Question: I have an activity where I want to generate a listview from an , which is getting populated from a . The list is getting generated, but only one item is showing in the list, its supposed to show two items.
This is the activity which is generating the :
'''
public class ExamNamesActivity extends Activity {
TextView showUser;
// Hashmap for ListView
ArrayList<HashMap<String, String>> acList = new ArrayList<HashMap<String, String>>();
@Override
protected void onCreate(Bundle savedInstanceState) {
super.onCreate(savedInstanceState);
setContentView(R.layout.activity_exam_names);
//assigning objects to layout
showUser=(TextView) findViewById(R.id.exam_names_user_full_name_textView);
//showing user's full name
showUser.setText("Welcome, "+getFromPreference("user_name"));
//------------------for list-----------------------------
// creating new HashMap
HashMap<String, String> map = new HashMap<String, String>();
// adding each child node to HashMap key => value
map.put("Name", "Online Speed Test");
map.put("Name", "Practice Test");
acList.add(map);
ListView list = (ListView) findViewById(R.id.ac_list_listView);
if (null != list && null != acList) {
list.setAdapter(new ListAdapter(ExamNamesActivity.this,
R.id.ListViewContainer, new String[acList.size()]));
}
}
//class for the list and on click handler
private class ListAdapter extends ArrayAdapter<String> {
private final Context context;
private final String[] values;
public ListAdapter(Context context, int textViewResourceId,
String[] objects) {
super(context, textViewResourceId, objects);
// TODO Auto-generated constructor stub
this.context = context;
this.values = objects;
}
@Override
public View getView(int position, View convertView, ViewGroup parent) {
// TODO Auto-generated method stub
// return super.getView(position, convertView, parent);
LayoutInflater inflater = (LayoutInflater) context
.getSystemService(Context.LAYOUT_INFLATER_SERVICE);
final View rowView = inflater.inflate(R.layout.list_layout, parent,
false);
final HashMap<String, String> map = acList.get(position);
TextView textView = (TextView) rowView
.findViewById(R.id.list_label_name);
textView.setText(map.get("Name"));
rowView.setOnClickListener(new View.OnClickListener() {
public void onClick(View v) {
rowView.setBackgroundResource(R.drawable.list_bg_pressed);
Handler handler = new Handler();
Runnable r = new Runnable() {
public void run() {
rowView.setBackgroundResource(R.drawable.list_bg);
}
};
handler.postDelayed(r, 200);
// Intent intent = new Intent(RegisterFirstActivity.this, RegisterSecondActivity.class);
//
// intent.putExtra("AC_Code", map.get(TAG_CODE));
// RegisterFirstActivity.this.startActivity(intent);
}
});
return rowView;
}
}
//getting content from preferences
public String getFromPreference(String variable_name)
{
String preference_return;
SharedPreferences preferences = PreferenceManager.getDefaultSharedPreferences(this);
preference_return = preferences.getString(variable_name,"");
return preference_return;
}
//method to show double button alert dialog
public void twoButtonAlert(String title, String message, String button1, String button2)
{
AlertDialog.Builder alertDialog = new AlertDialog.Builder(ExamNamesActivity.this);
// Setting Dialog Title
alertDialog.setTitle(title);
// Setting Dialog Message
alertDialog.setMessage(message);
// Setting Icon to Dialog
//alertDialog.setIcon(R.drawable.delete);
// Setting Positive "Yes" Button
alertDialog.setPositiveButton(button1, new DialogInterface.OnClickListener() {
public void onClick(DialogInterface dialog,int which) {
// Write your code here to invoke YES event
//goto login activity
Intent intent = new Intent(ExamNamesActivity.this, LoginActivity.class);
finish();
ExamNamesActivity.this.startActivity(intent);
}
});
// Setting Negative "NO" Button
alertDialog.setNegativeButton(button2, new DialogInterface.OnClickListener() {
public void onClick(DialogInterface dialog, int which) {
// Write your code here to invoke NO event
dialog.cancel();
}
});
// Showing Alert Message
alertDialog.show();
}
}
'''
This is the :
'''
<RelativeLayout xmlns:android="http://schemas.android.com/apk/res/android"
xmlns:tools="http://schemas.android.com/tools"
android:layout_width="match_parent"
android:layout_height="match_parent"
tools:context=".AdapterActivity" >
<TextView
android:id="@+id/exam_names_user_full_name_textView"
android:layout_width="wrap_content"
android:layout_height="wrap_content"
android:layout_alignParentRight="true"
android:layout_alignParentTop="true"
android:text="Name Title"
android:textAppearance="?android:attr/textAppearanceSmall" />
<RelativeLayout
android:id="@+id/ListViewContainer"
android:layout_width="wrap_content"
android:layout_height="wrap_content"
android:layout_alignParentBottom="true"
android:layout_alignParentLeft="true"
android:layout_alignParentRight="true"
android:layout_below="@+id/exam_names_user_full_name_textView"
android:layout_marginTop="17dp" >
<ListView
android:id="@+id/ac_list_listView"
android:layout_width="match_parent"
android:layout_height="wrap_content"
android:layout_alignParentLeft="true"
android:layout_alignParentTop="true" >
</ListView>
</RelativeLayout>
</RelativeLayout>
'''
This is the layout for each row of the listview ():
'''
<LinearLayout xmlns:android="http://schemas.android.com/apk/res/android"
android:id="@+id/library_linear_layout"
android:layout_width="match_parent"
android:layout_height="70dp"
android:layout_alignParentLeft="true"
android:background="@drawable/list_bg"
android:padding="5dp" >
<RelativeLayout
android:layout_width="wrap_content"
android:layout_height="44dp"
android:background="@null" >
<TextView
android:id="@+id/list_label_name"
android:layout_width="wrap_content"
android:layout_height="wrap_content"
android:layout_alignParentLeft="true"
android:layout_centerVertical="true"
android:text="name"
android:textAppearance="?android:attr/textAppearanceSmall"
android:textSize="17sp" />
</RelativeLayout>
</LinearLayout>
'''
The output is like this:

Thanks in advance!
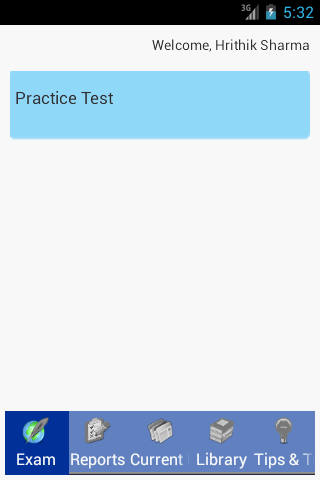
Answer: Check your array list size, i.e you are adding only one hash map to that list. that's why your list showing only one item. then about your hash map, your adding two items with same key so that the second item overrides the first value. So change your code as follows
'''
// creating new HashMap
HashMap<String, String> map = new HashMap<String, String>();
// adding each child node to HashMap key => value
map.put("Name", "Online Speed Test");
acList.add(map);
map = new HashMap<String, String>();
map.put("Name", "Practice Test");
acList.add(map);
'''